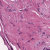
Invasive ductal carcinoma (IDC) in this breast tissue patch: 0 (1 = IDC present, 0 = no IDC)